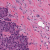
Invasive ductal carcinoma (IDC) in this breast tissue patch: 0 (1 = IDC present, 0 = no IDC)